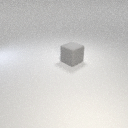
large gray rubber cube